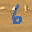
Label: 6